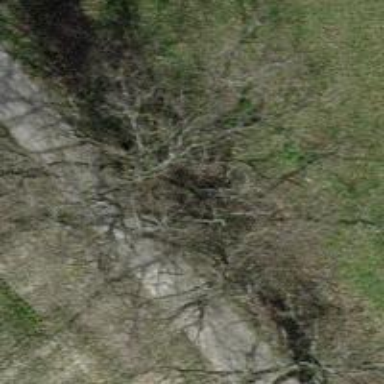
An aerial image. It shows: Deciduous broadleaved tree.